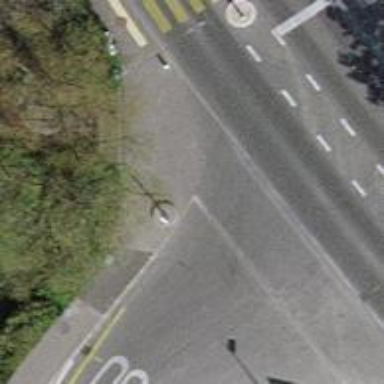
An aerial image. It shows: Asphalt sidewalk.